Field crop: maize
Growth stage: 2
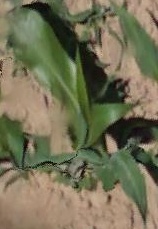
Species: maize